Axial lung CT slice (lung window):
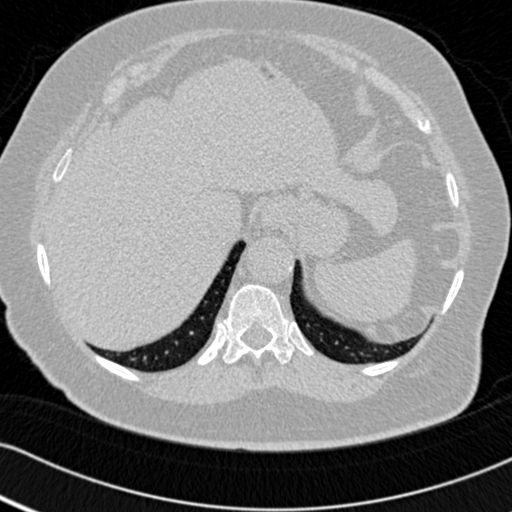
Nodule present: no